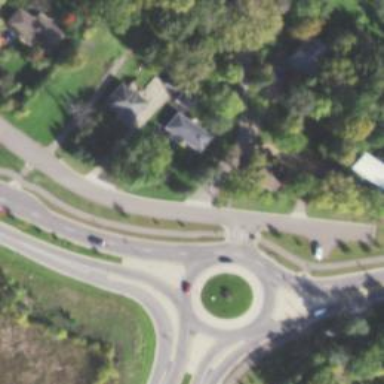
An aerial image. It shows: Tertiary road leading to roundabout junction.